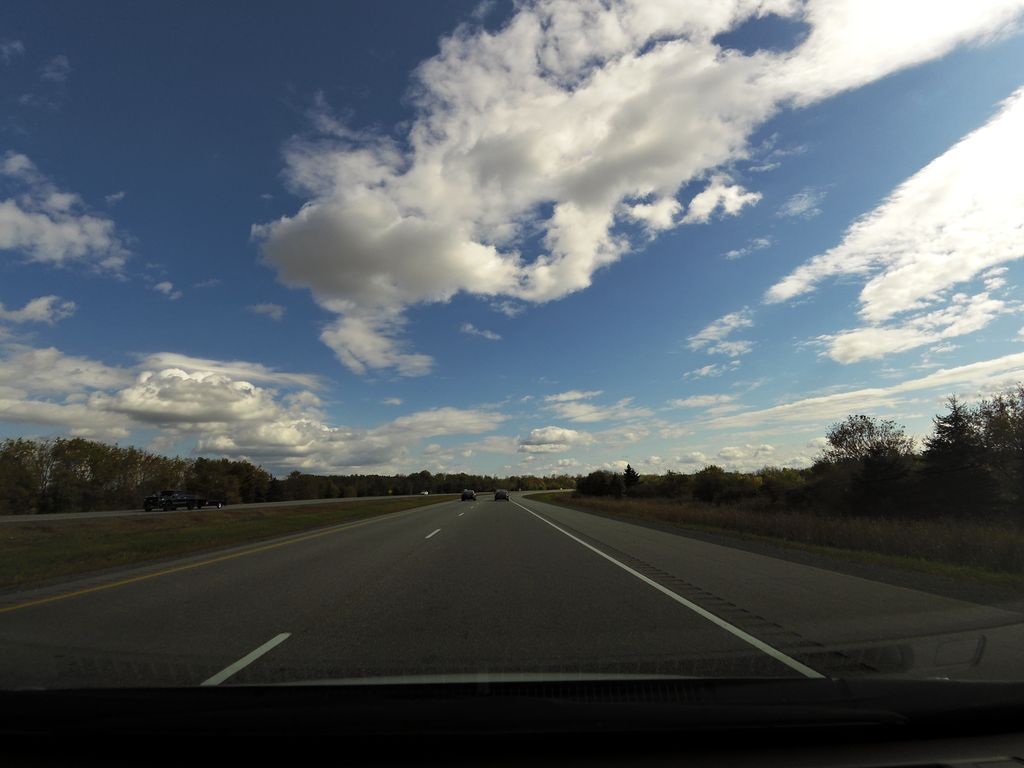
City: ottawa-gatineau